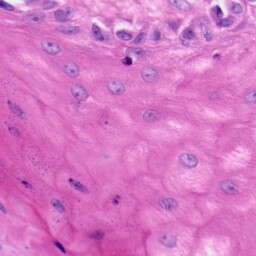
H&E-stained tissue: Skin